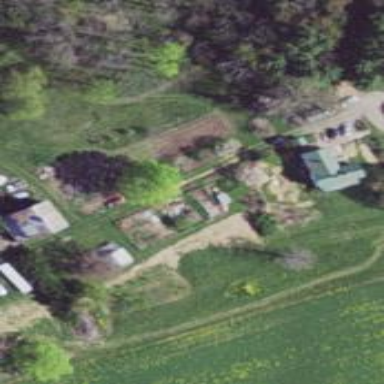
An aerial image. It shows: Farmyard area.